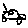
Label: car